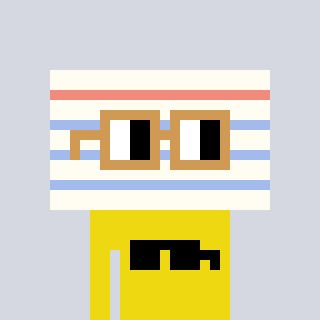
a pixel art character with square brown glasses, a empty notebook page-shaped head and a yellow-colored body on a cool background